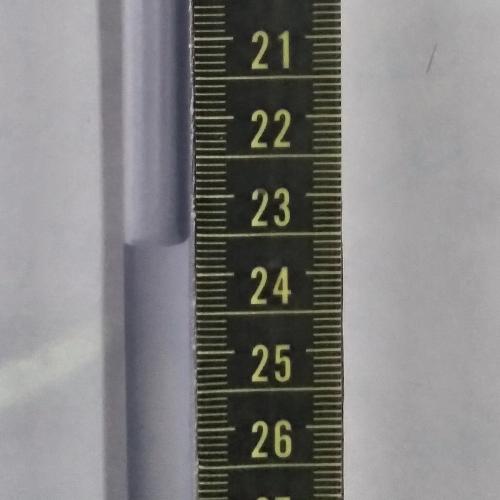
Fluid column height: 23.6 cm